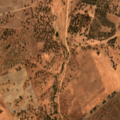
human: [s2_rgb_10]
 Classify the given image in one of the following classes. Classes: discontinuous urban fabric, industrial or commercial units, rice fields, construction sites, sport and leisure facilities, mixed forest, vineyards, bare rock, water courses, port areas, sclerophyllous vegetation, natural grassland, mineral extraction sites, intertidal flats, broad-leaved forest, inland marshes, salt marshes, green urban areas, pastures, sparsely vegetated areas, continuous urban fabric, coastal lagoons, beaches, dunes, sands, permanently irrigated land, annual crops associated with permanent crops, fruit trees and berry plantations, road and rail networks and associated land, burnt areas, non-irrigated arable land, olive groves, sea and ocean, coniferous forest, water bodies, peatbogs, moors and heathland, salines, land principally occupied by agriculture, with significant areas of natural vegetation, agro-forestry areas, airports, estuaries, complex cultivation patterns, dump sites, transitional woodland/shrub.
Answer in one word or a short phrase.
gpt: non-irrigated arable land, pastures, agro-forestry areas, broad-leaved forest, sclerophyllous vegetation, transitional woodland/shrub